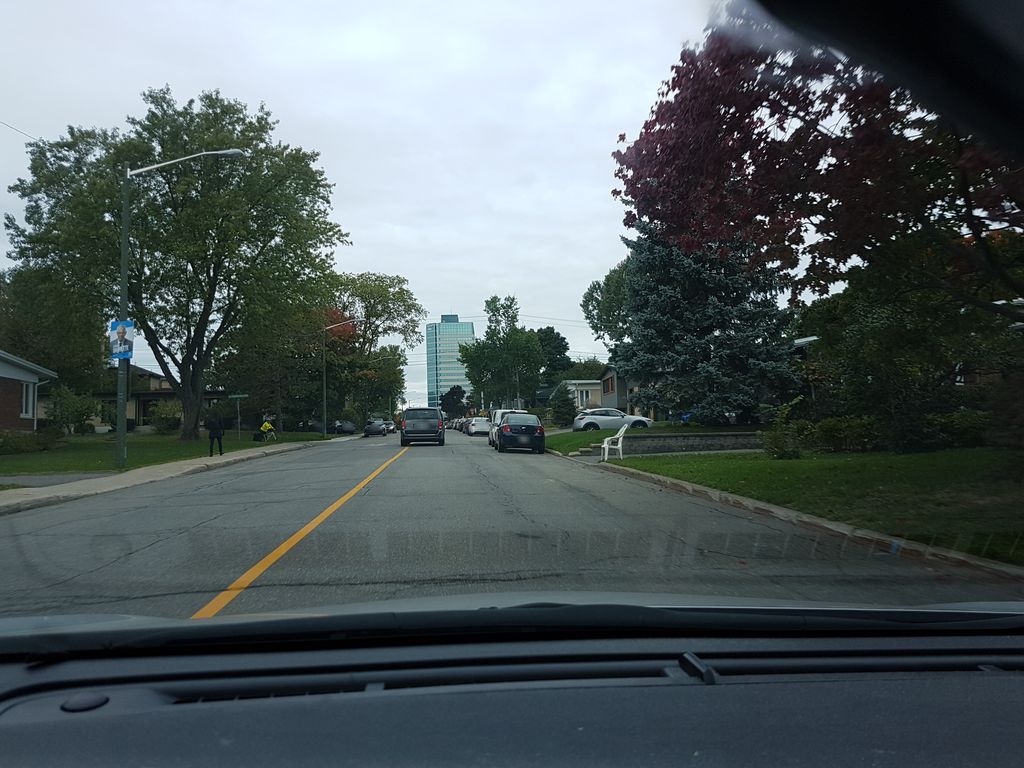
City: quebec_city